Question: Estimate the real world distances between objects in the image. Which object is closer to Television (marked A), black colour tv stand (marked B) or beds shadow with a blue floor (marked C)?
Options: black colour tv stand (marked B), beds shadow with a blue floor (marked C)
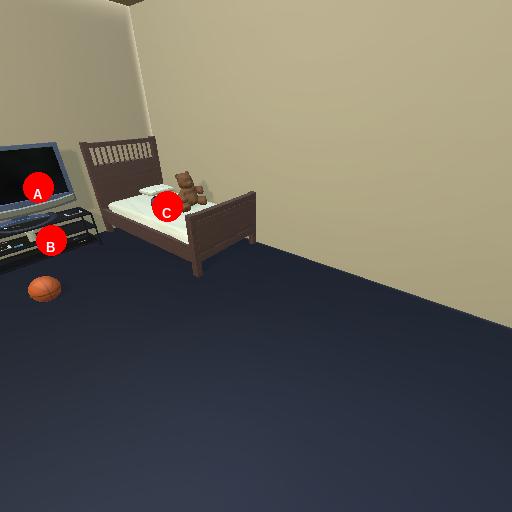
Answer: black colour tv stand (marked B)